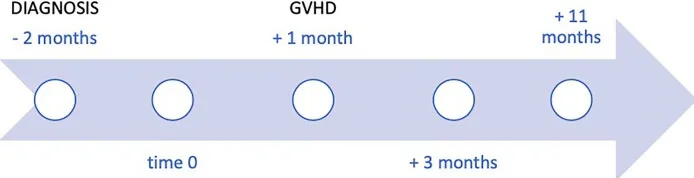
Timeline with relevant data from the episode of care.
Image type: chart (chart)